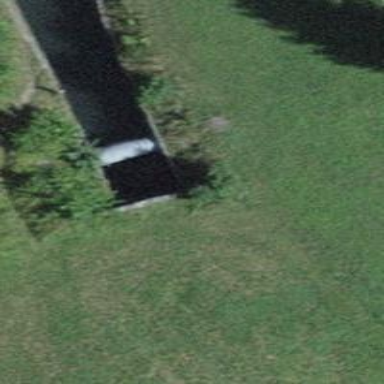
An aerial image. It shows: Culvert tunnel under canal.